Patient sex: M
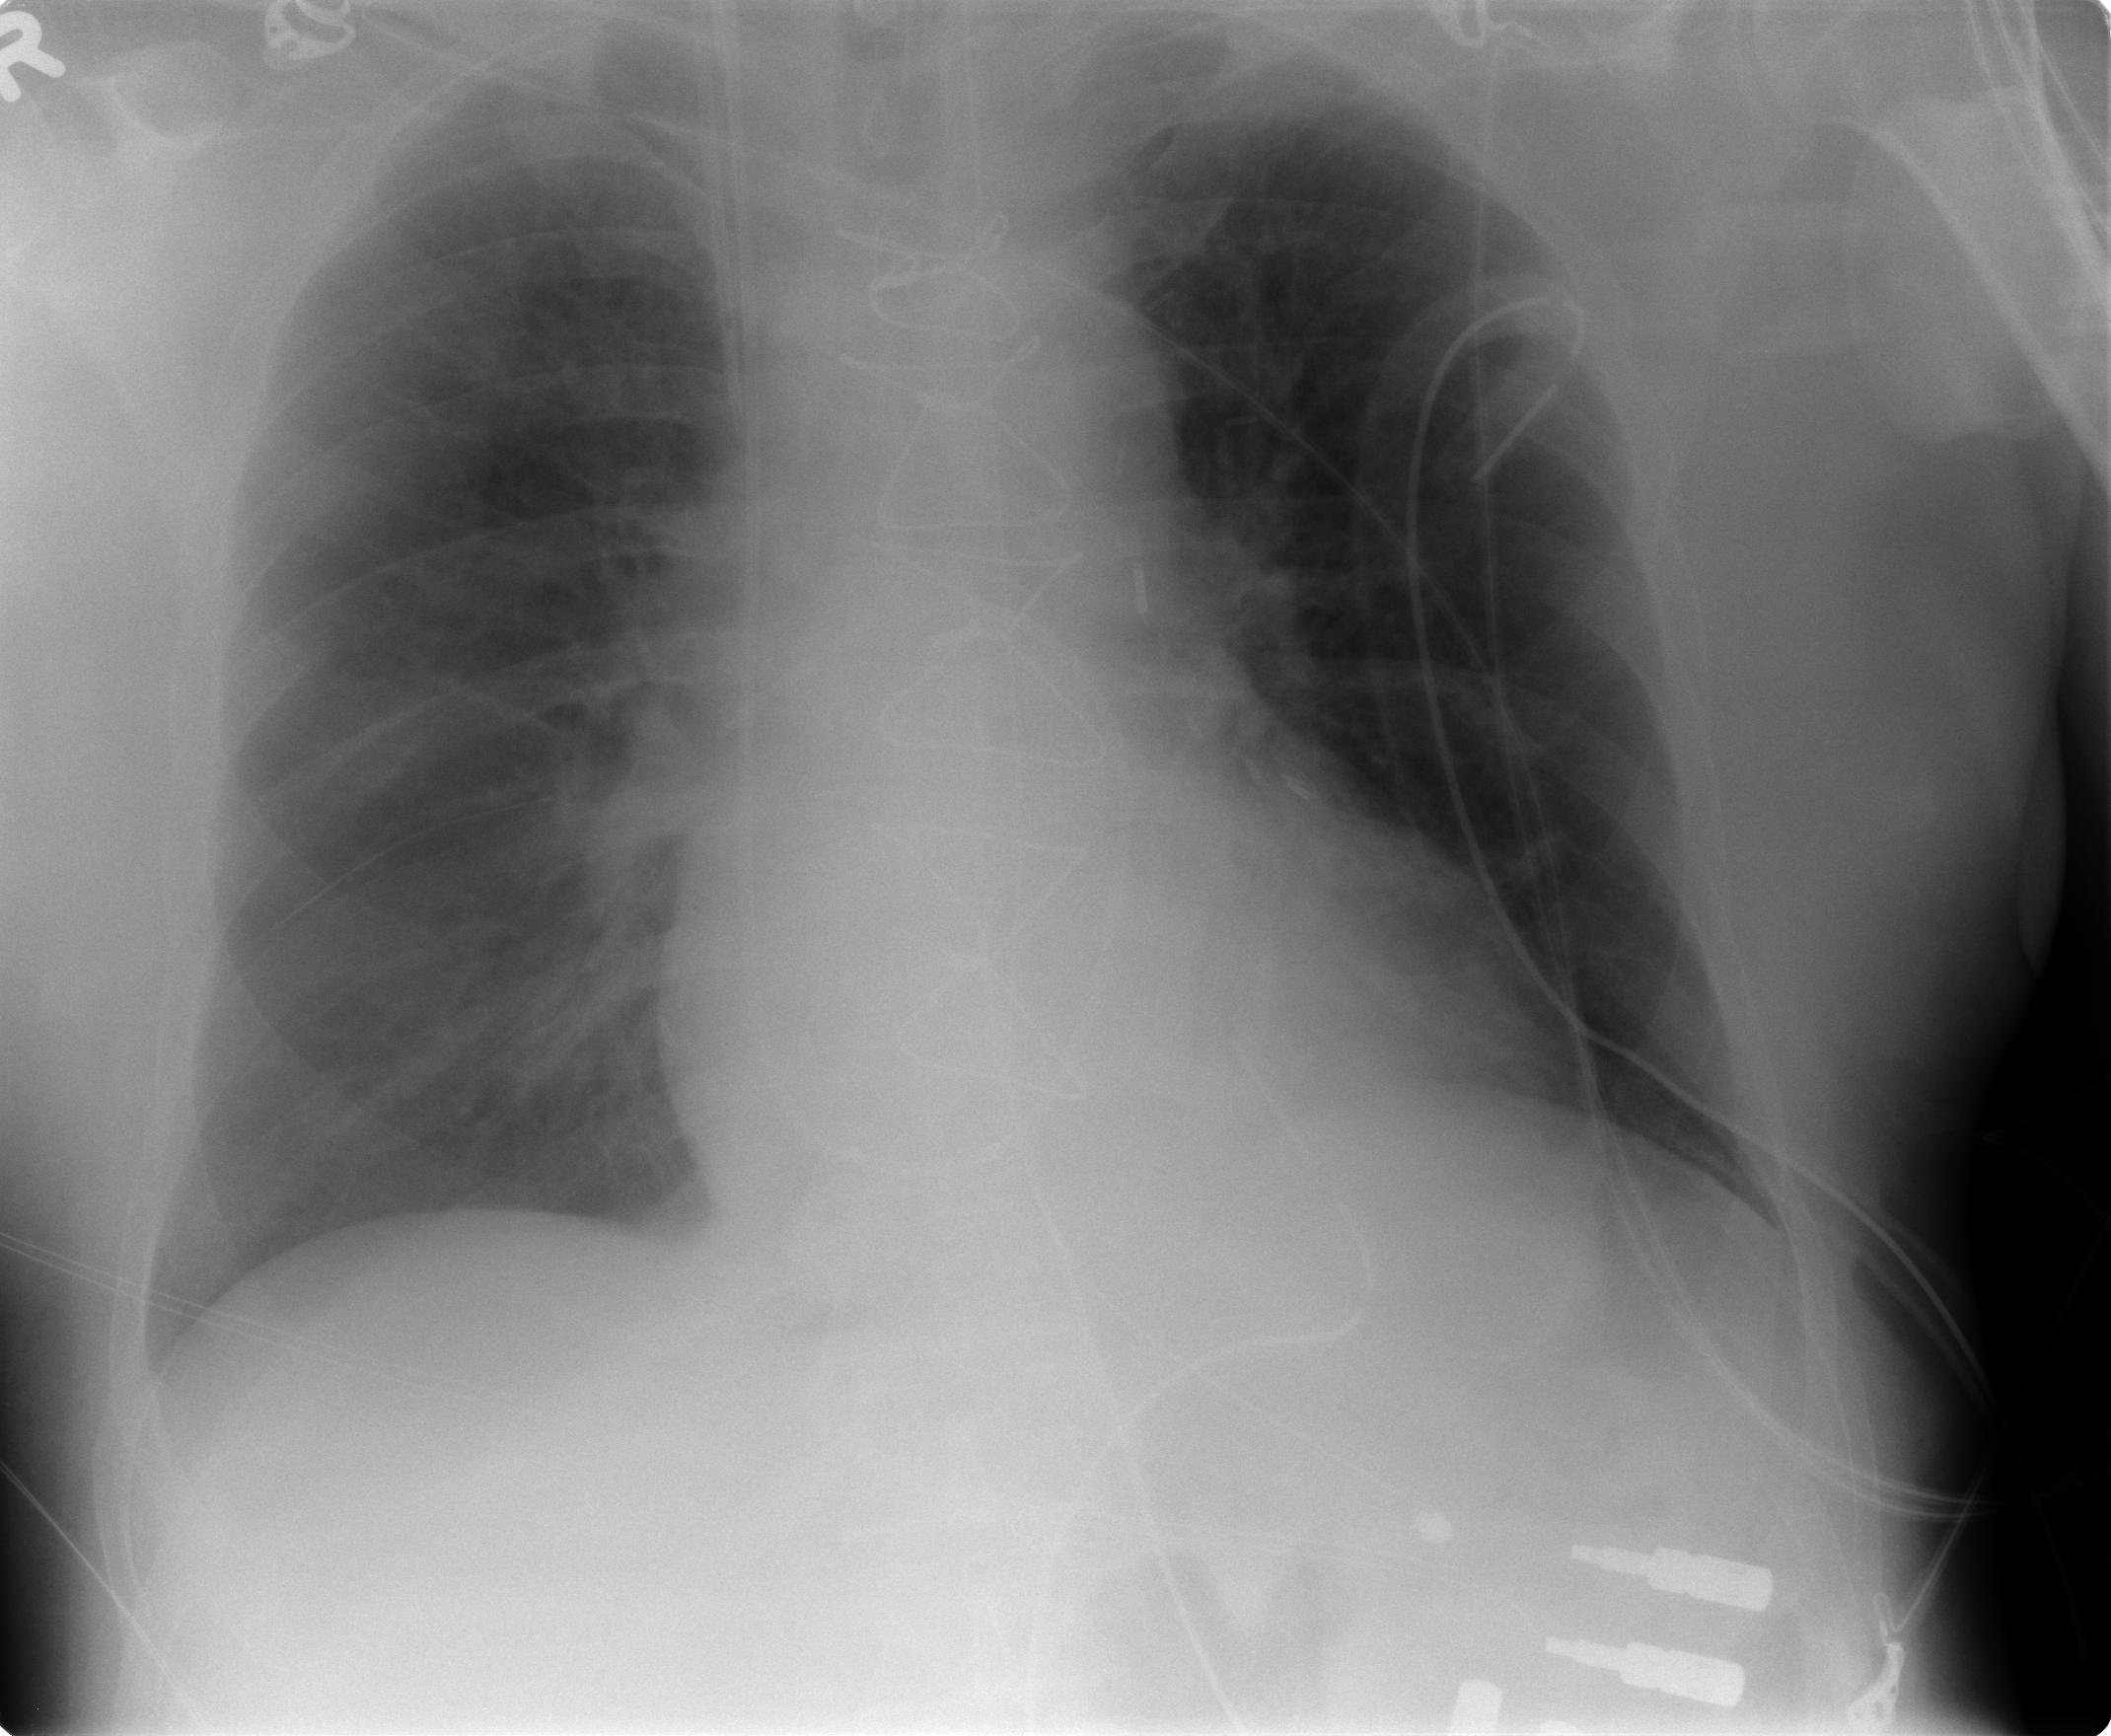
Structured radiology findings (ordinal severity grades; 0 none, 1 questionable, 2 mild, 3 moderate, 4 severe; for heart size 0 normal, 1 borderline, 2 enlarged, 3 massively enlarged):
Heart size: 0
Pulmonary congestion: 3
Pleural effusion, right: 1
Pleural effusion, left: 0
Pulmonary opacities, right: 0
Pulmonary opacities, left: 0
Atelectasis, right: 1
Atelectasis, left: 1